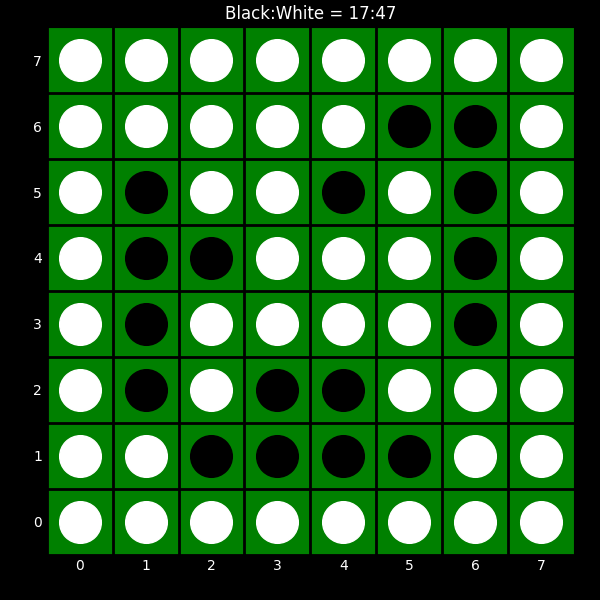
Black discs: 17
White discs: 47